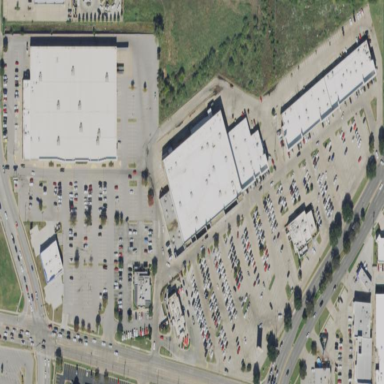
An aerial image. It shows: Retail area.